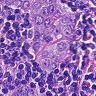
Metastatic tissue present: yes